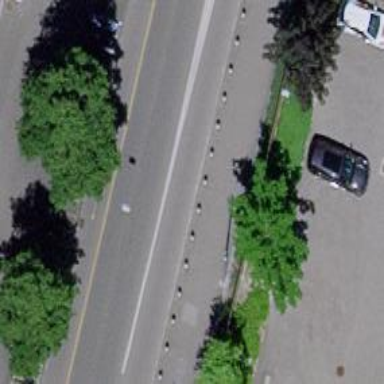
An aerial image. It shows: Bollard.